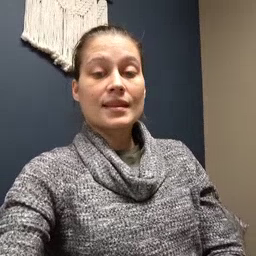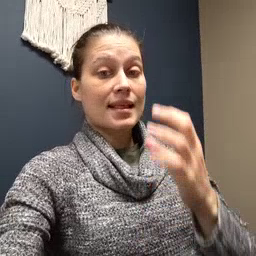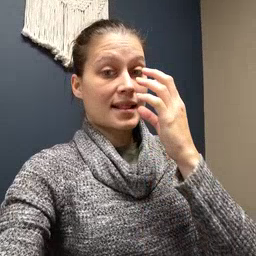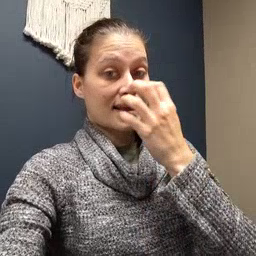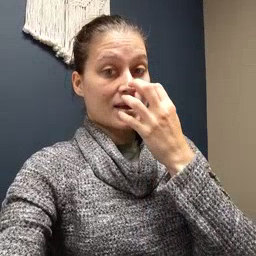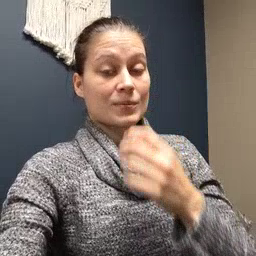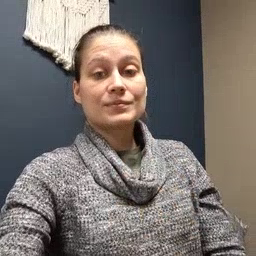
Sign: clown